Question: I have a PHP page displaying data from a mysql database, based on a dropdown list selection, also from a mysql database. This obviously makes use of a JavaScript.
The PHP and mysql integration is working perfectly however I need to change the way the data is displayed.
Currently the returned mysql data is displaying in one table cell, I want each returned mysql field to be displayed in its own table cell.
I have added a photo of the output, I want it to display in each table cell, not in one.
I have attached the code from both my PHP file and the PHP file querying the database.
Any assistance would be greatly appreciated!
'''
<html>
<head>
<script type="text/javascript">
function showUser(str)
{
if (str=="")
{
document.getElementById("txtHint").innerHTML="";
return;
}
if (window.XMLHttpRequest)
{// code for IE7+, Firefox, Chrome, Opera, Safari
xmlhttp=new XMLHttpRequest();
}
else
{// code for IE6, IE5
xmlhttp=new ActiveXObject("Microsoft.XMLHTTP");
}
xmlhttp.onreadystatechange=function()
{
if (xmlhttp.readyState==4 && xmlhttp.status==200)
{
document.getElementById("txtHint").innerHTML=xmlhttp.responseText;
}
}
xmlhttp.open("GET","getdata.php?q="+str,true);
xmlhttp.send();
}
</script>
</head>
<body>
<?php
$con = mysql_connect('localhost', 'unilever_root', 'Unilever2011');
if (!$con)
{
die('Could not connect: ' . mysql_error());
}
mysql_select_db("unilever_unilever", $con);
$skusql="SELECT packcode from skudata";
$resultsku=mysql_query($skusql);
$optionssku="";
while ($row=mysql_fetch_array($resultsku))
{
$sku=$row["packcode"];
$optionssku.="<OPTION VALUE="$sku">".$sku;
}
?>
<table border=1>
<tr>
<td>SKU</td>
<td>Description</td>
<td>SU</td>
<td>Points</td>
<td>Category</td>
<td>Grouping</td>
</tr>
<tr>
<td>
<select name="users" onchange="showUser(this.value)">
<OPTION VALUE=0>
<?=$optionssku?>
</SELECT>
</td>
<td>
<div id="txtHint"><b>SKU Details will be seen here</b></div>
</td>
</tr>
</table>
</body>
</html>
'''
'''
<?php
$q=$_GET["q"];
$con = mysql_connect('localhost', 'dbuser', 'password');
if (!$con)
{
die('Could not connect: ' . mysql_error());
}
mysql_select_db("unilever_unilever", $con);
$sql="SELECT * FROM skudata WHERE packcode = '".$q."'";
$result = mysql_query($sql);
while($row = mysql_fetch_array($result))
{
echo "<td>" . $row['Description'] . "</td>";
echo "<td>" . $row['SellingUnits'] . "</td>";
echo "<td>" . $row['EOTTPoints'] . "</td>";
echo "<td>" . $row['Category'] . "</td>";
echo "<td>" . $row['Grouping'] . "</td>";
}
mysql_close($con);
?>
'''

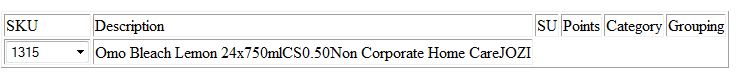
Answer: The problem here is that you've used two ideas that don't quite work together. This line: 'document.getElementById("txtHint").innerHTML=xmlhttp.responseText;' is setting the content of the tag with id "txtHint" to what your php script returns. This means that when your php returns, for example:
'<td>blah</td><td>blah</td><td>blah</td>'
then your page ends up with:
'''
<div id="txtHint">
<td>blah</td>
<td>blah</td>
<td>blah</td>
</div>
'''
Do you see what's happening here? You aren't adding more cells to the existing row, you're creating another table within the cell you already have (and a bad one at that, with no '<table>' or '<tr>' tags...).
To get around this, change the element with id "txtHint" to the '<tr>' tag for the row you are editing, and update the php to return the first cell of that row as well, eg:
HTML:
'''
<table border=1>
<tr>
<td>SKU</td>
<td>Description</td>
<td>SU</td>
<td>Points</td>
<td>Category</td>
<td>Grouping</td>
</tr>
<tr id="txtHint">
<td>
<select name="users" onchange="showUser(this.value)">
<OPTION VALUE=0>
<?=$optionssku?>
</SELECT>
</td>
<td colspan="5">SKU Details will be seen here</td>
</tr>
'''
PHP:
'''
while($row = mysql_fetch_array($result))
{
echo "<td><select name='users' onchange='showUser(this.value)'><OPTION VALUE=0>";
echo $optionssku; //Not sure where this variable comes from, so I'll leave getting it from wherever necessary to you
echo "</SELECT></td>";
echo "<td>" . $row['Description'] . "</td>";
echo "<td>" . $row['SellingUnits'] . "</td>";
echo "<td>" . $row['EOTTPoints'] . "</td>";
echo "<td>" . $row['Category'] . "</td>";
echo "<td>" . $row['Grouping'] . "</td>";
}
'''
(code not tested, but it'll be something like this).
There are certainly other methods to get around this problem, almost certainly better ones, but this is the first idea that came to me.